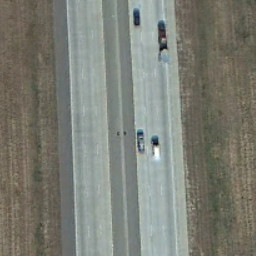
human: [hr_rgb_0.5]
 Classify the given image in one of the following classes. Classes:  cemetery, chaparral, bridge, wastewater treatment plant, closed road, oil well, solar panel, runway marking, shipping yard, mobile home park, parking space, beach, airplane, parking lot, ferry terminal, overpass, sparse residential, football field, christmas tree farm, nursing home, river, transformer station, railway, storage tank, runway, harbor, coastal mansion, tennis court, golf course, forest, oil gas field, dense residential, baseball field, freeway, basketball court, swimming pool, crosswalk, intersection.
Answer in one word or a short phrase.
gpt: freeway